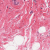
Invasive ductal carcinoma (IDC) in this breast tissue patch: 0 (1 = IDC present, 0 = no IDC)